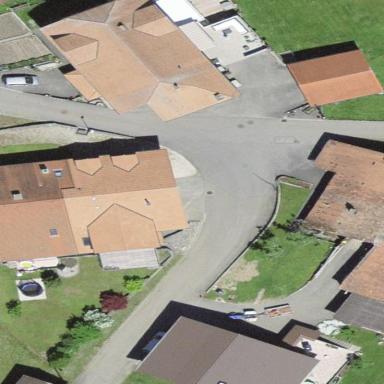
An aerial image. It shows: Residential building.